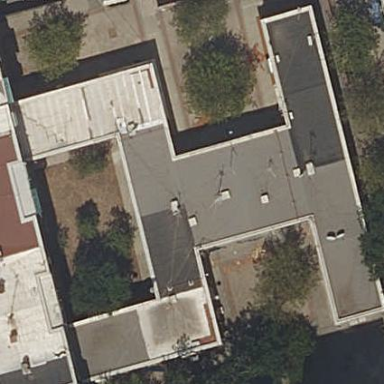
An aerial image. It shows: Commercial building.